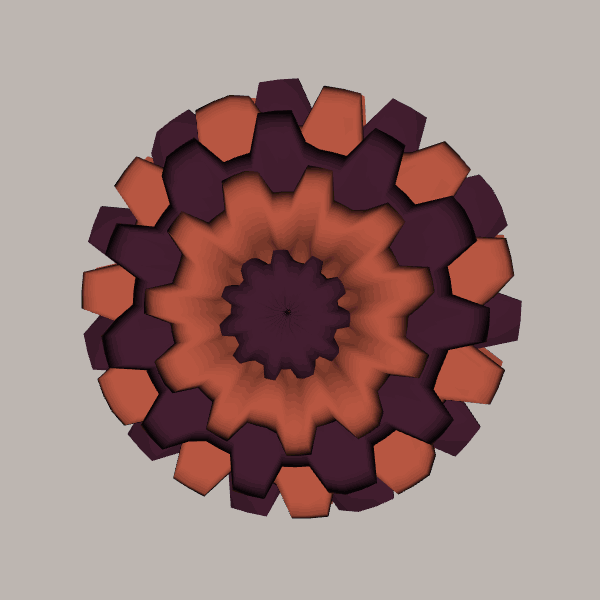
Background: light